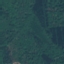
Label: Forest